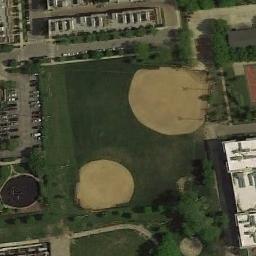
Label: baseball_diamond